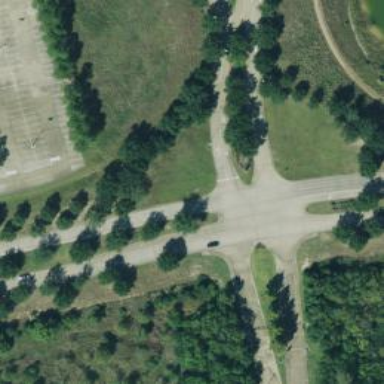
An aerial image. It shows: Secondary link road leading to driveway.